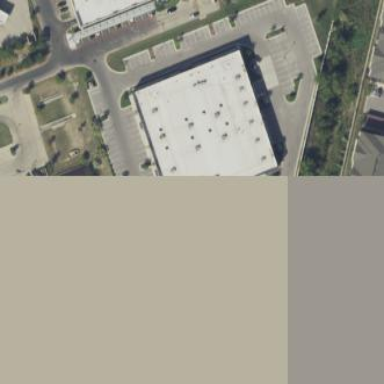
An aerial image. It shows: Building that houses fitness center.